Question: Anybody know why IntelliJ Idea Ultimate doesn't like Ruby hash literals in the newer syntax? Refer to the red underlines in my screenshot from the IDE below. Syntax:
'''
{key1: "value", key2: 123}
'''
Really annoying as it means my entire project has a red underline all the way up the directory tree.
I have setup a version greater than 1.9 (which is when i think the new hash literal syntax was introduced) in the , so there is no excuse!
Thanks.

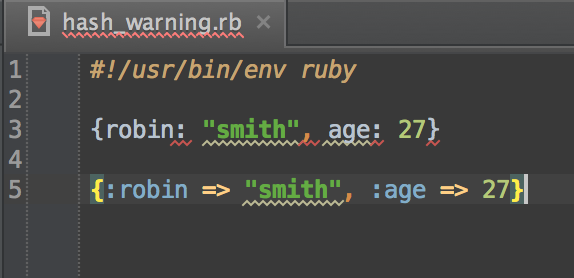
Answer: Answer is to replace every usage of the horrible new hash syntax with the old one using a regex (not perfect yet but works ~95% of the time).
'files=gfind . -iregex '.*\(rb\|haml\)' -printf '%p
' for file in $files do gsed -i "s/([a-z_]+):{1}\s+(('\|"'"'")\?[-a-zA-Z0-9{}:@]+('\|"'"'")\?)/: => /g" $file done'